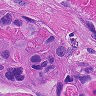
Metastatic tissue present: yes